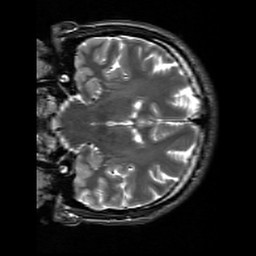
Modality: T2w
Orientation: coronal
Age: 26
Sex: male
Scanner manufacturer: siemens
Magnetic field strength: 3 T
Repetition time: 7 s
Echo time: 0.09 s